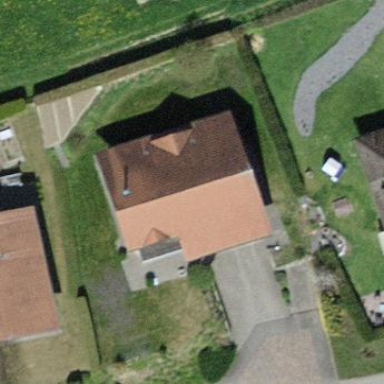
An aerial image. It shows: Simple and straightforward house.